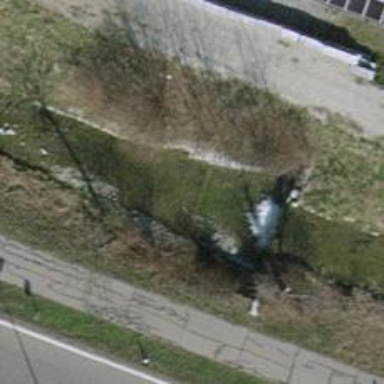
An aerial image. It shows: Drain passing through tunnel.